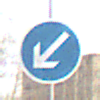
Verkehrszeichen: VorgeschriebeneVorbeifahrtLinks
Umgebung: Outdoor, Nature
Tageszeit: MorningAfternoon
Wetter: PartlyCloudy
Licht: Natural
Jahreszeit: Winter
Kontrast: MediumContrast